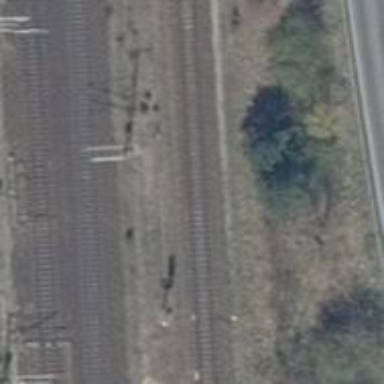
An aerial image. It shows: Solitary milestone along the railway.